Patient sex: F
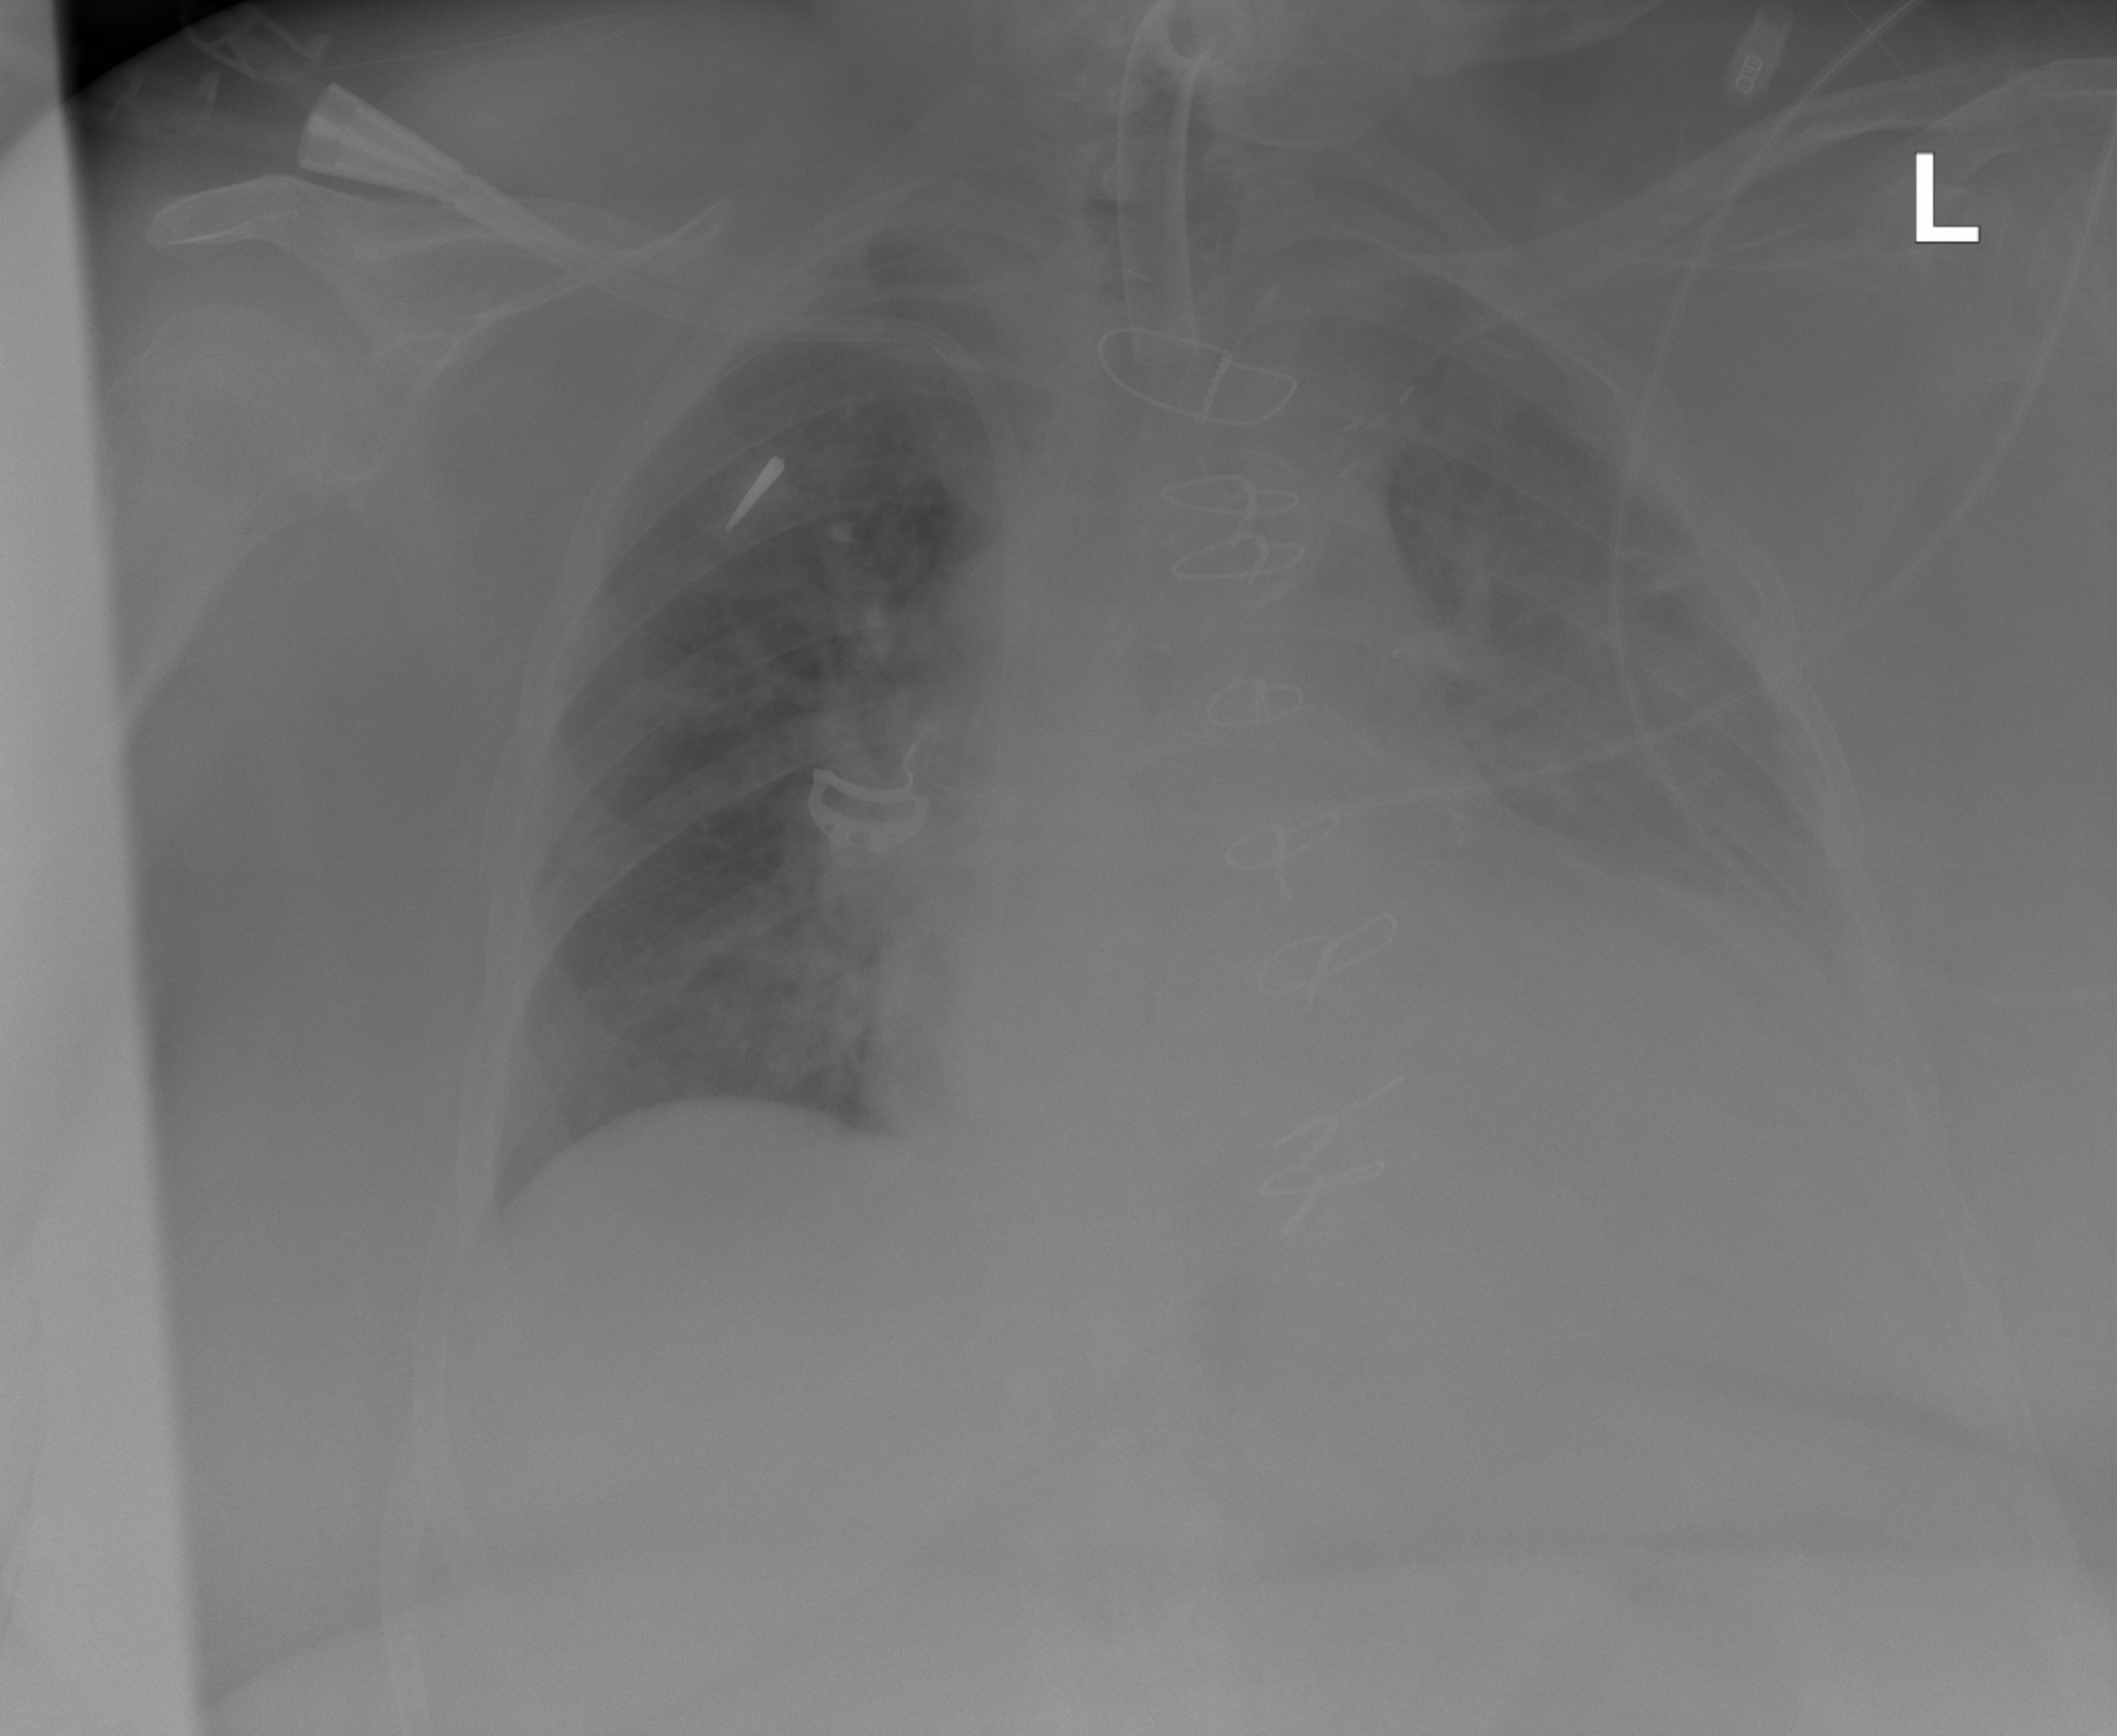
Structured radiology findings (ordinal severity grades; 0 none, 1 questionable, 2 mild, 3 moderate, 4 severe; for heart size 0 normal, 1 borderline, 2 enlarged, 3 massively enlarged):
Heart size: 2
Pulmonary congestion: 2
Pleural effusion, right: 0
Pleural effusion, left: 3
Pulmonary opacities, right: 0
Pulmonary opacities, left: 0
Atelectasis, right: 2
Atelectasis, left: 2